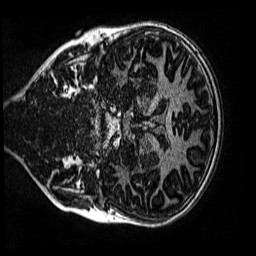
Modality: MP2RAGE
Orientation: coronal
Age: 11
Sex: female
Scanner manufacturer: siemens
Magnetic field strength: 3 T
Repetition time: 4 s
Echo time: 0.00299 s